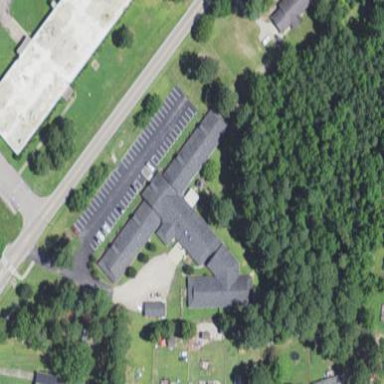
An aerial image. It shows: Nursing home.